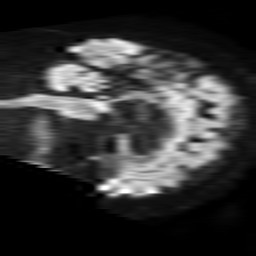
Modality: TRACE
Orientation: sagittal
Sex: female
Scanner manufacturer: philips
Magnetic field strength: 1.5 T
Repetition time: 4.6 s
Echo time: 0.08631 s